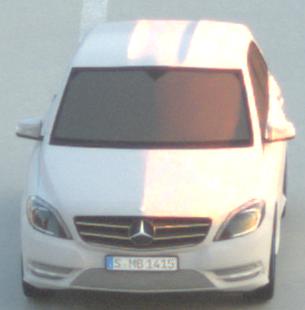
Make: Mercedes-Benz
Model: B 180 BlueEFFICIENCY
Detailed model: B-Class (246)
Model produced from: 2011/11
Model produced until: 2012/10
Doors: 5
Color: white
Road condition: dry road
Daytime: sunrise or sunset
Contrast: medium contrast